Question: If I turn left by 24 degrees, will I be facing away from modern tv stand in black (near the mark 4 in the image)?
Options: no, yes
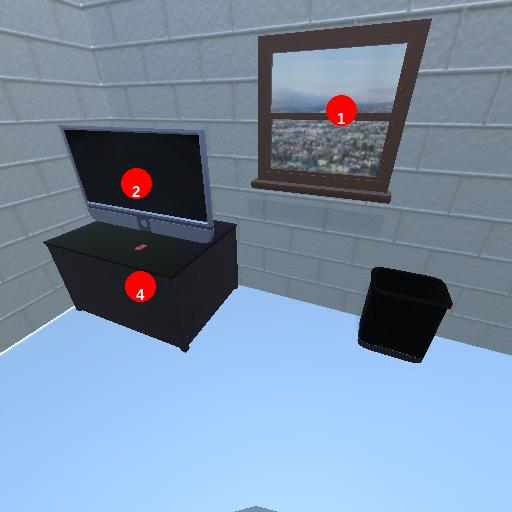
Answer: no